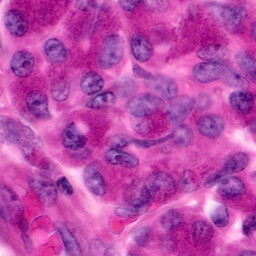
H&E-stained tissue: Pancreatic